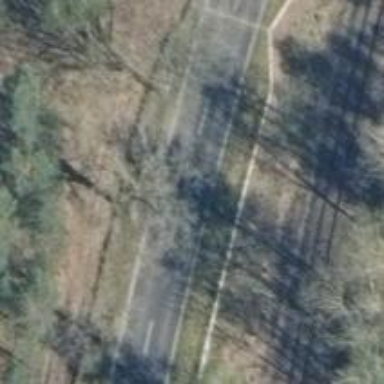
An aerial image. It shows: Secondary road with asphalt surface.